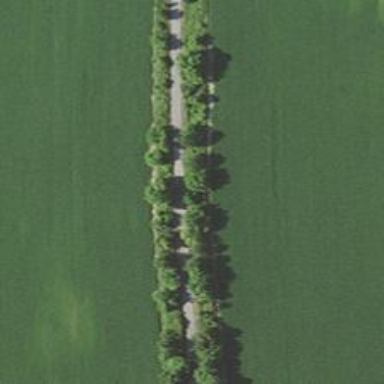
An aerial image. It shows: Asphalt cycleway running parallel to abandoned railway track. It seems suitable for Nordic skiing.